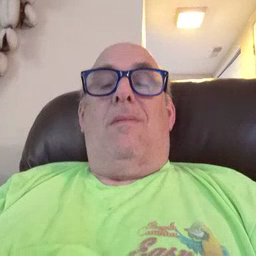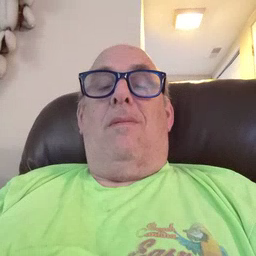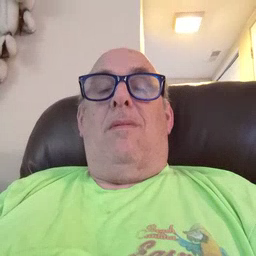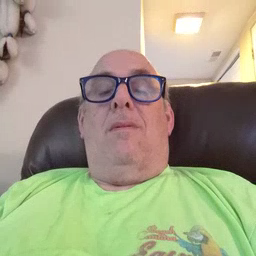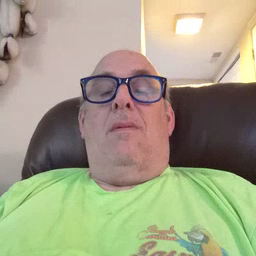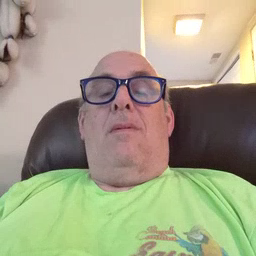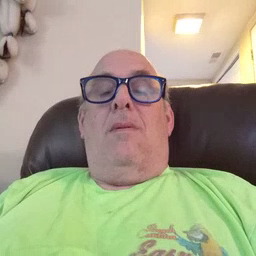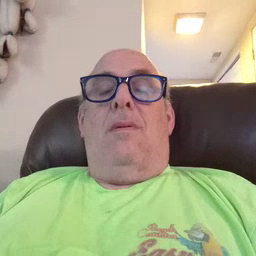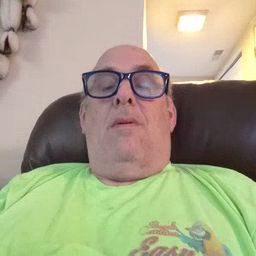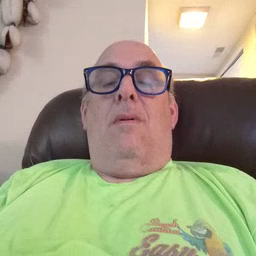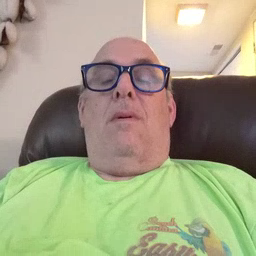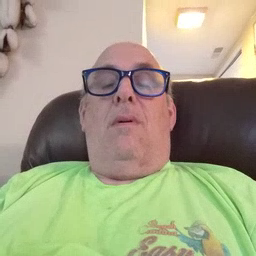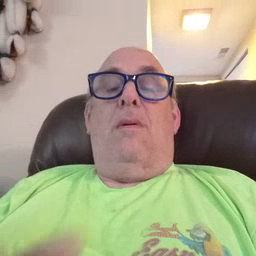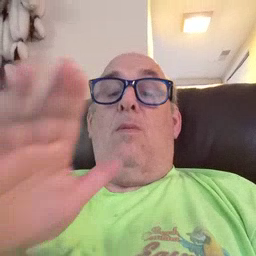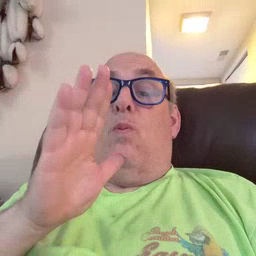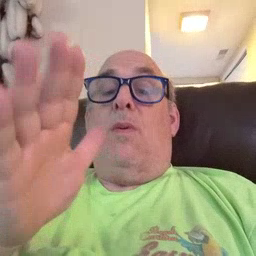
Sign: grandma